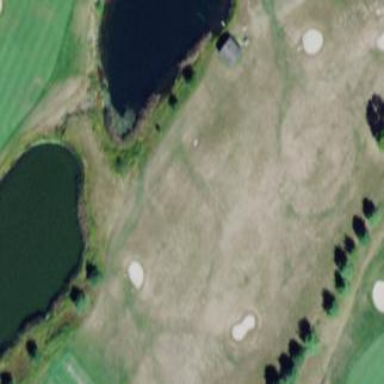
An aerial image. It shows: Grassy area designated for driving range golf.